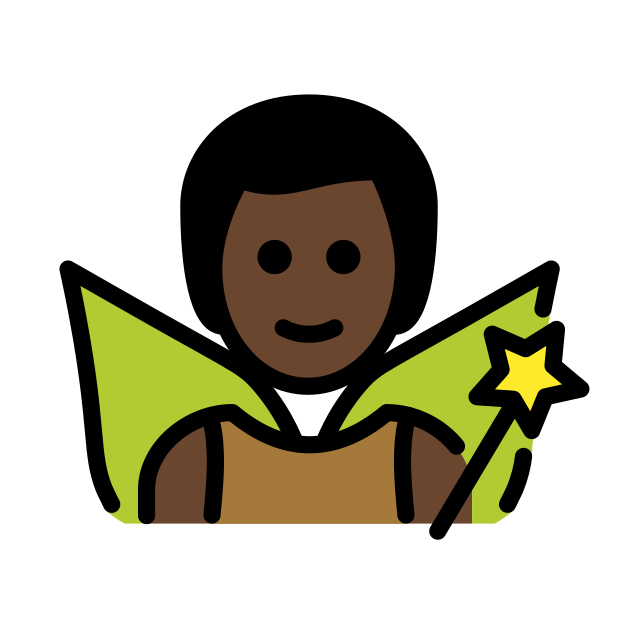
man fairy: dark skin tone